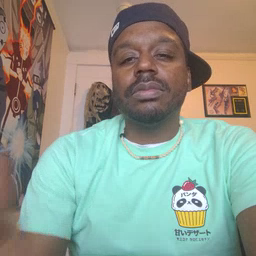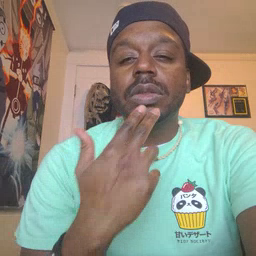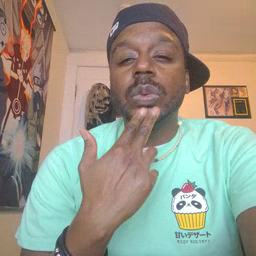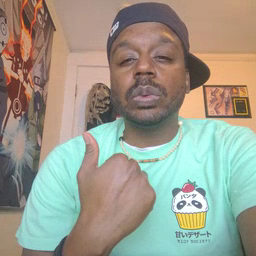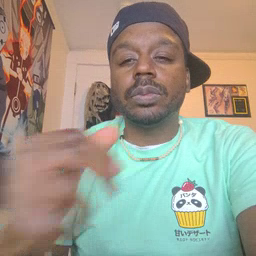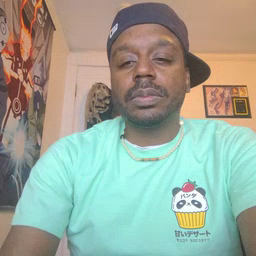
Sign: cute